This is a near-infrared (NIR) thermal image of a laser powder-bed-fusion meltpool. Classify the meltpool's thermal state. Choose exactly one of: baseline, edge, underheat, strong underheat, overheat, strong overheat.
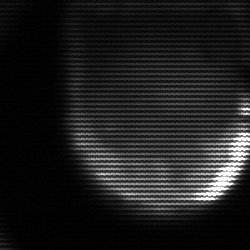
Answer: edge